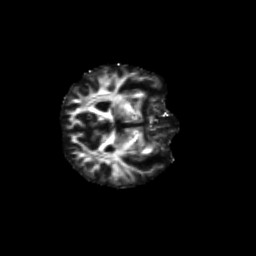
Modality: FA
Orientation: axial
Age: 77
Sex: female
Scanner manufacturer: siemens
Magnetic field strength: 3 T
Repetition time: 4.71 s
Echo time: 0.0906 s